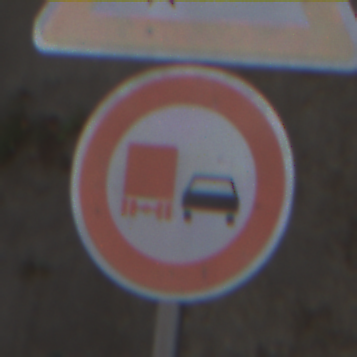
Verkehrszeichen: UeberholverbotKraftfahrzeuge
Zusatzzeichen oben: DoppelkurveRechts
Umgebung: Outdoor, Suburban
Tageszeit: MorningAfternoon
Wetter: PartlyCloudy
Licht: Natural
Jahreszeit: NotSpecified
Kontrast: MediumContrast